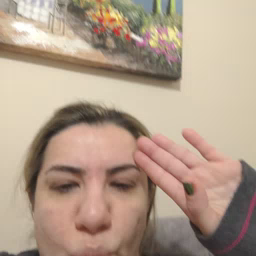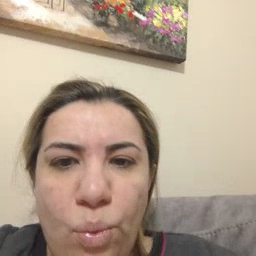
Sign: hello